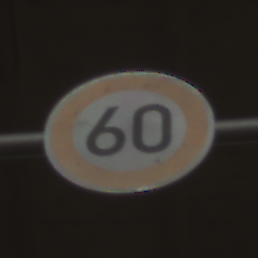
Verkehrszeichen: Geschwindigkeit60
Umgebung: Roofed, Suburban
Tageszeit: SunriseSunset
Wetter: Clear
Licht: Natural
Jahreszeit: NotSpecified
Kontrast: MediumContrast